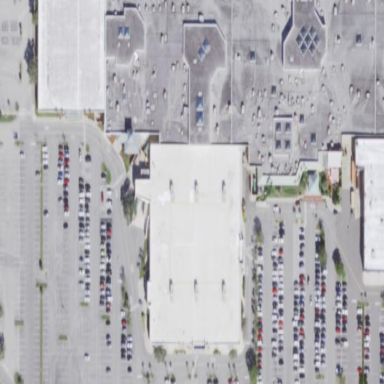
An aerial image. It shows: Department store building. It is part of larger structure.